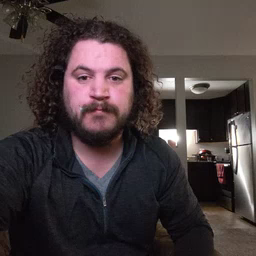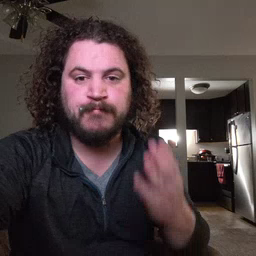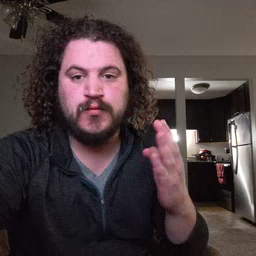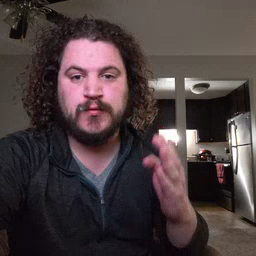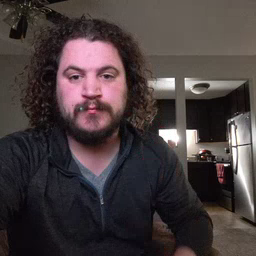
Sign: blue